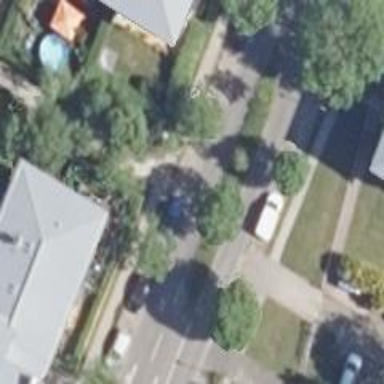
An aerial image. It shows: Residential road with asphalt surface. There is parallel parking on both sides of the street.